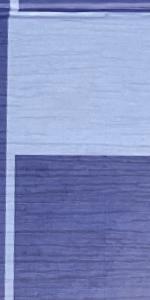
Label: Empty